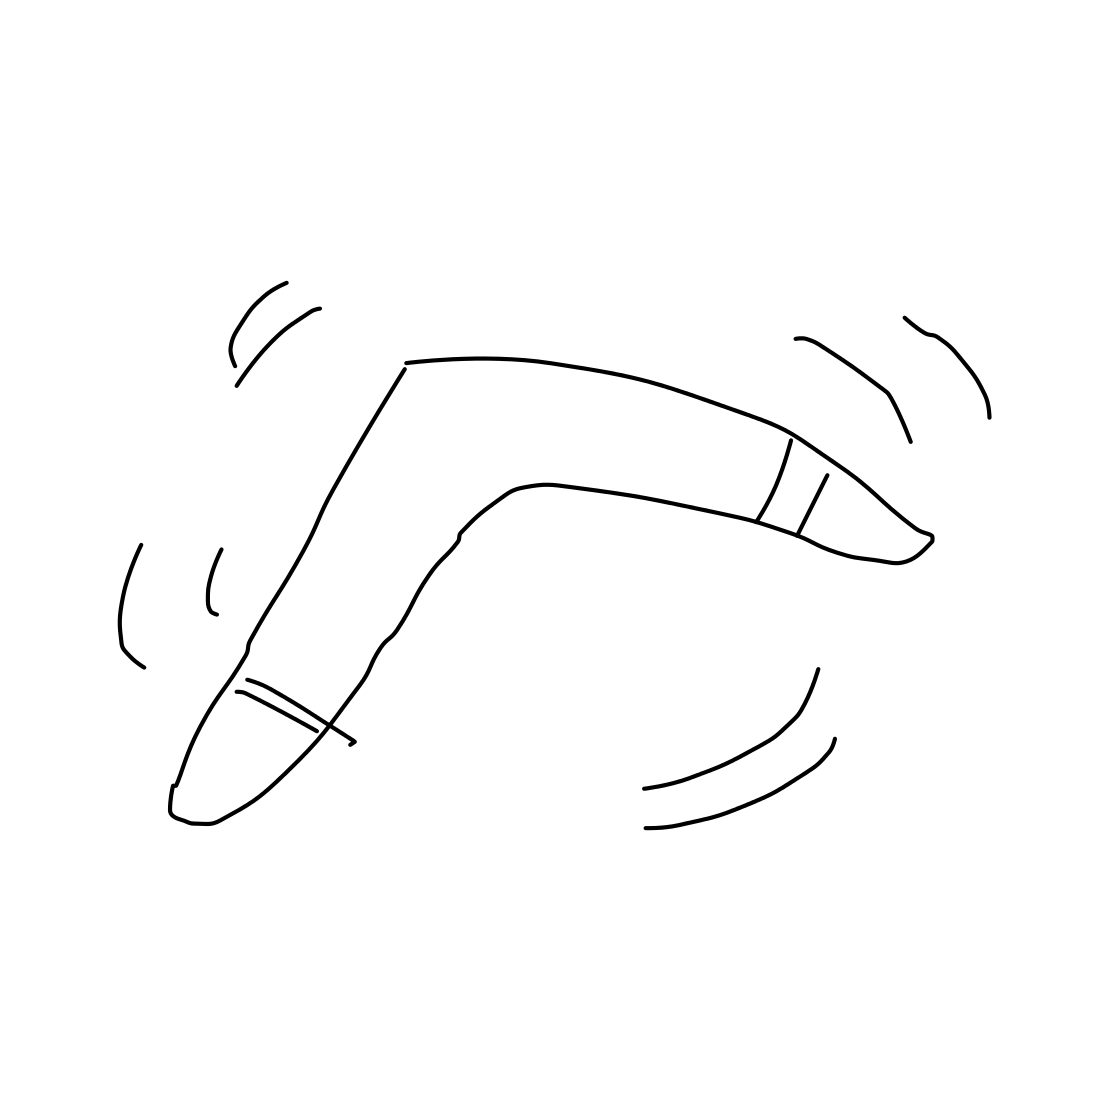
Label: boomerang